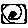
Label: smiley face